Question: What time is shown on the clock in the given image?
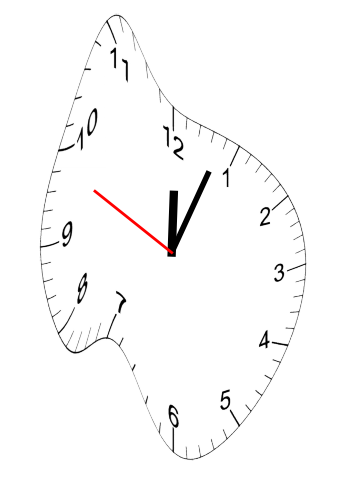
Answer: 12:03:49